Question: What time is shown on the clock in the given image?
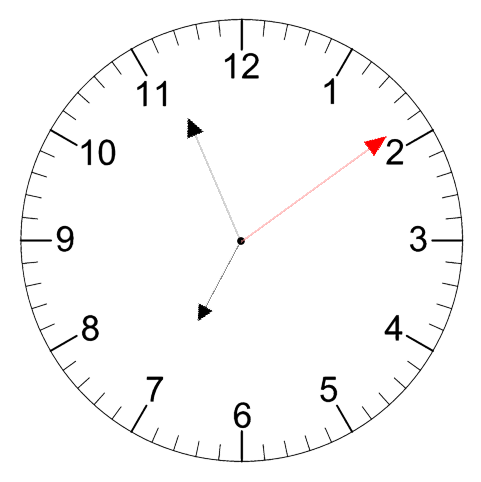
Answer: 06:56:09